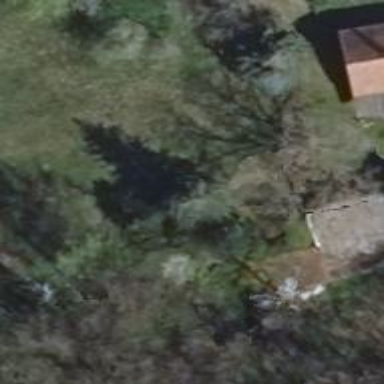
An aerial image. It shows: Evergreen needle-leaved tree.